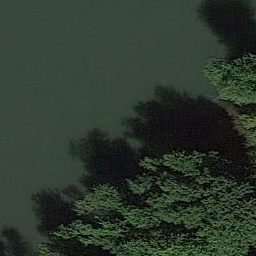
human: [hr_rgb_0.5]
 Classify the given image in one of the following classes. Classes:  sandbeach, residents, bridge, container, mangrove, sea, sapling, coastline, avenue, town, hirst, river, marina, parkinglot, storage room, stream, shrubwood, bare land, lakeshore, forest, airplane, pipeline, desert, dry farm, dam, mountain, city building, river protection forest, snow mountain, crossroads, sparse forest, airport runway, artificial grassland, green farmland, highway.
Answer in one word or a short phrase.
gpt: river protection forest